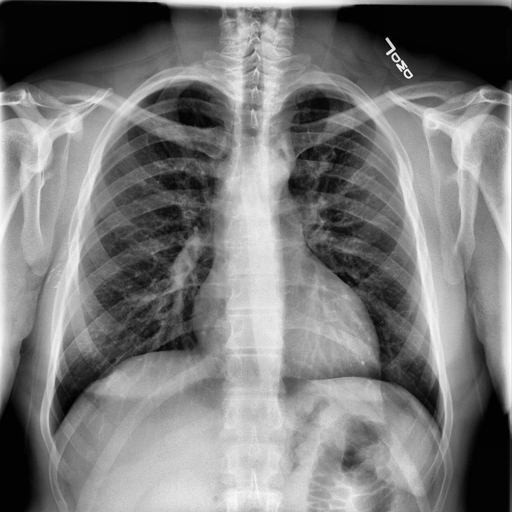
Finding: NORMAL